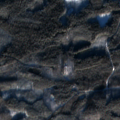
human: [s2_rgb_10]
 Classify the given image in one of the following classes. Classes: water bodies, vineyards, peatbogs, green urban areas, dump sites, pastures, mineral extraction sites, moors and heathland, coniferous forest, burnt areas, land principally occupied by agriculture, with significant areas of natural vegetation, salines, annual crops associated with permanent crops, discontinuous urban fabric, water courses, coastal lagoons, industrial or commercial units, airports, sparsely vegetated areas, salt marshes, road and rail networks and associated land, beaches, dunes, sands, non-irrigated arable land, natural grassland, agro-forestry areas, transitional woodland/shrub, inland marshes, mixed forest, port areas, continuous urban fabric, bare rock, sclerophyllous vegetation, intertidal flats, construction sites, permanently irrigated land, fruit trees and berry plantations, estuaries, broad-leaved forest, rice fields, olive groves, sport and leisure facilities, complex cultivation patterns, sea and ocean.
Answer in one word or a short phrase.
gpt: coniferous forest, mixed forest, transitional woodland/shrub